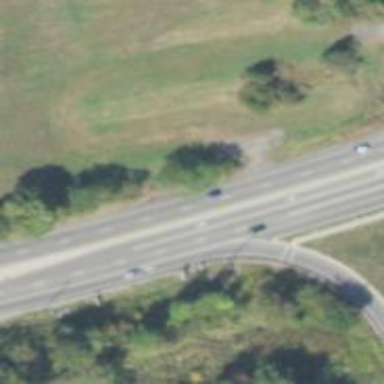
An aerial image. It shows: Asphalt road classified as primary highway with expressway characteristics.